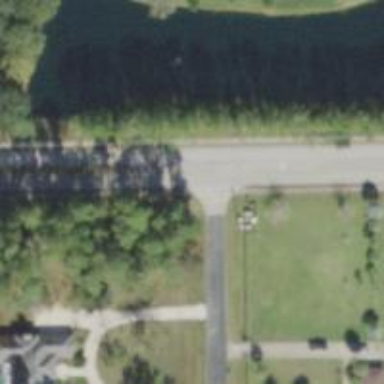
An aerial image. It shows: Marked road crossing.